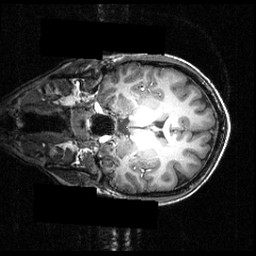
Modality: T1w
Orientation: coronal
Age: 26
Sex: female
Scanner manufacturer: siemens
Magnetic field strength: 3.951 T
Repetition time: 1.5 s
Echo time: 0.00335 s